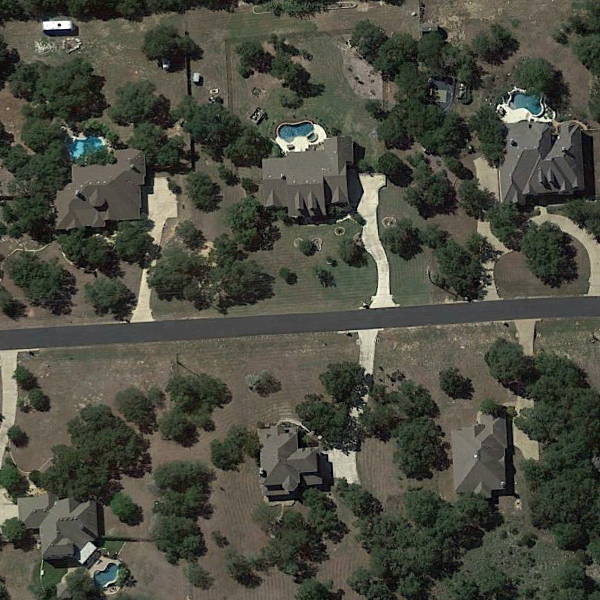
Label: MediumResidential